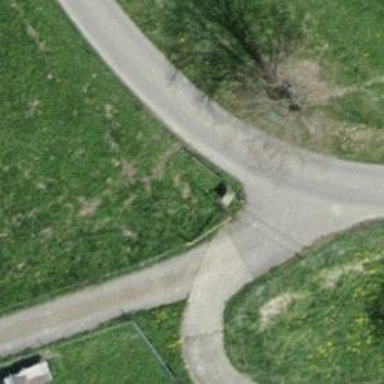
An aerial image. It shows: Service road with paved surface.